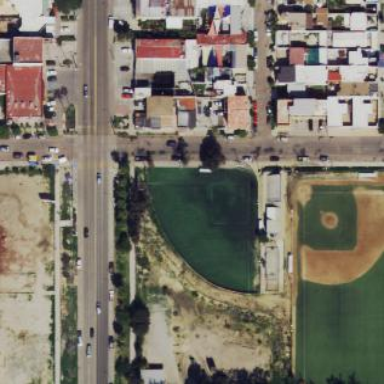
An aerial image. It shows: Baseball pitch for leisure and sports activities.